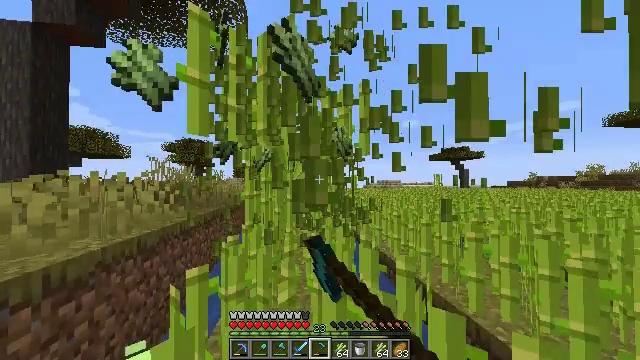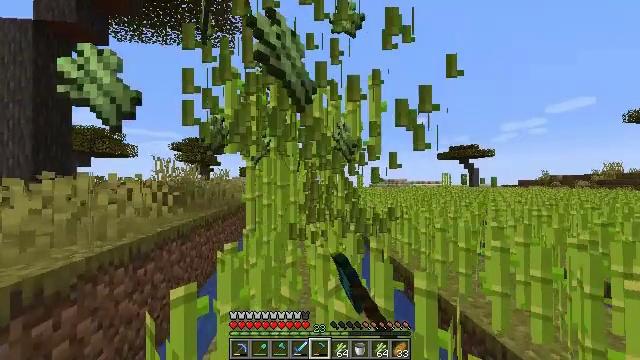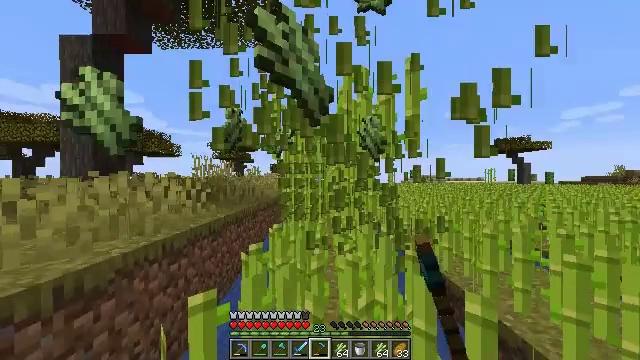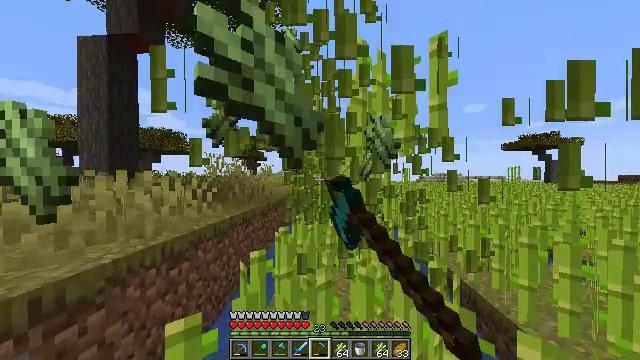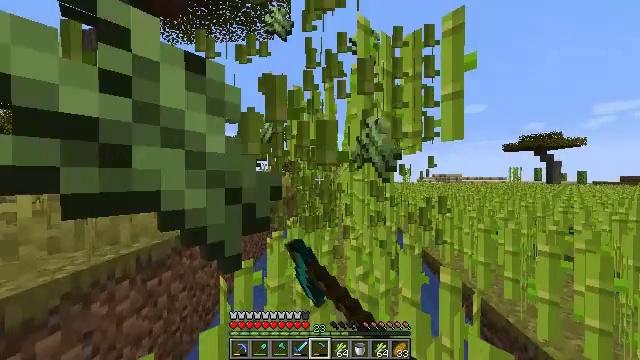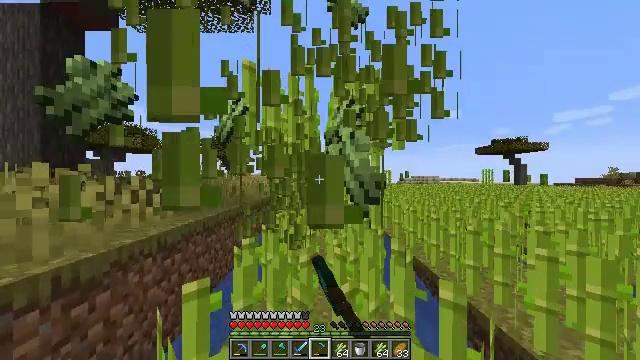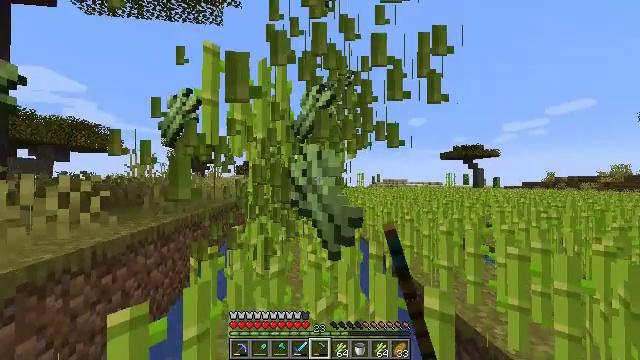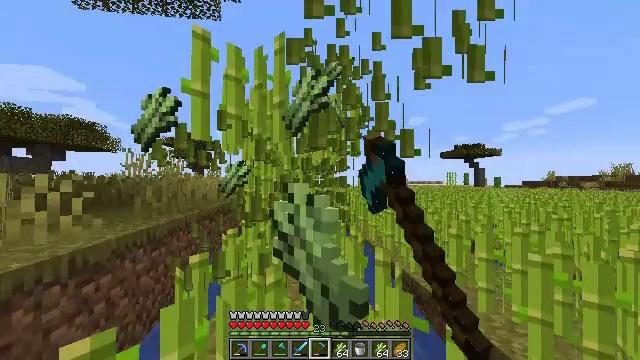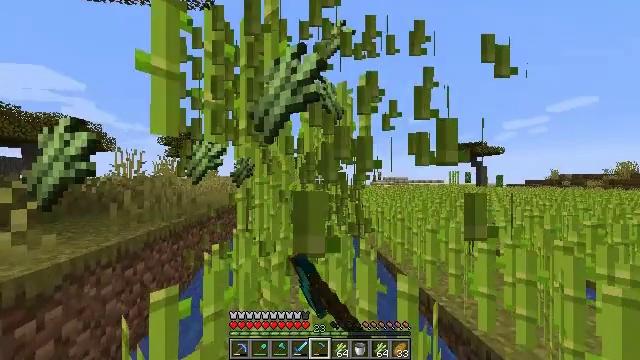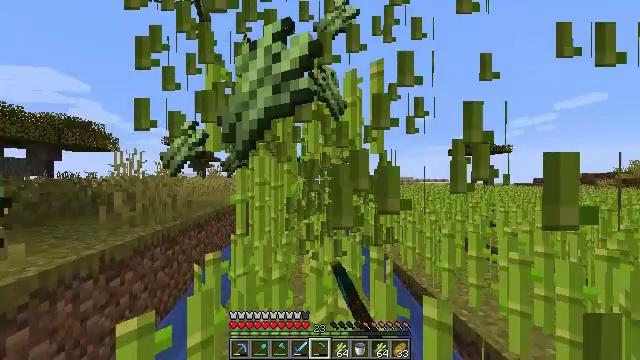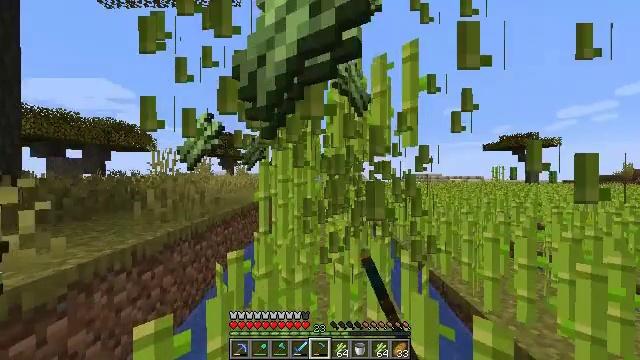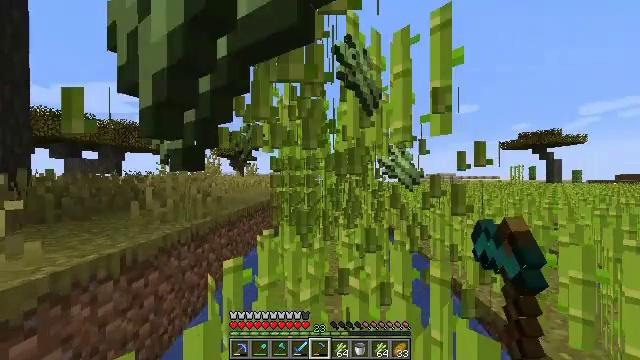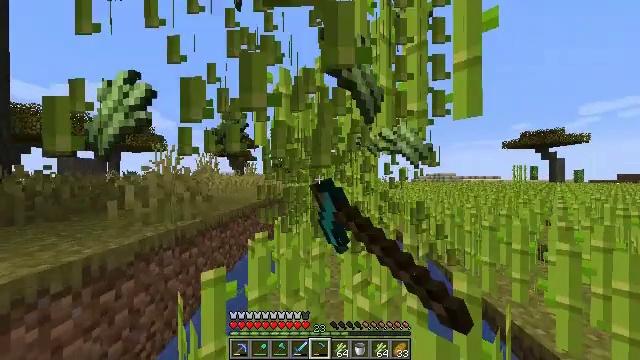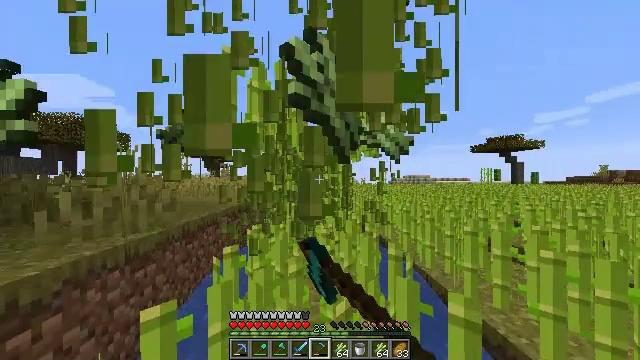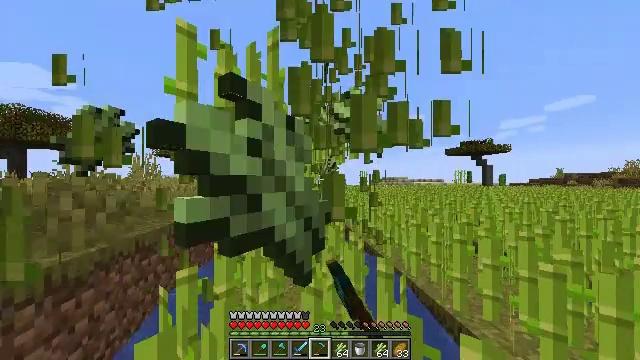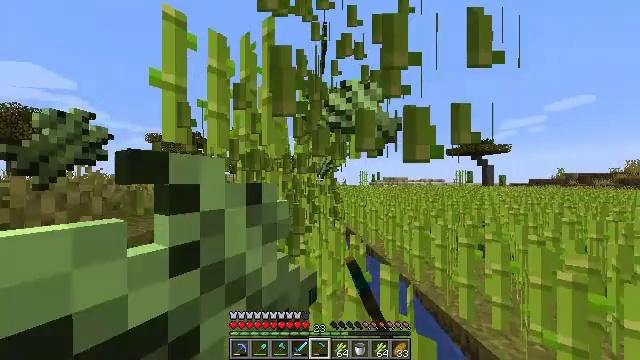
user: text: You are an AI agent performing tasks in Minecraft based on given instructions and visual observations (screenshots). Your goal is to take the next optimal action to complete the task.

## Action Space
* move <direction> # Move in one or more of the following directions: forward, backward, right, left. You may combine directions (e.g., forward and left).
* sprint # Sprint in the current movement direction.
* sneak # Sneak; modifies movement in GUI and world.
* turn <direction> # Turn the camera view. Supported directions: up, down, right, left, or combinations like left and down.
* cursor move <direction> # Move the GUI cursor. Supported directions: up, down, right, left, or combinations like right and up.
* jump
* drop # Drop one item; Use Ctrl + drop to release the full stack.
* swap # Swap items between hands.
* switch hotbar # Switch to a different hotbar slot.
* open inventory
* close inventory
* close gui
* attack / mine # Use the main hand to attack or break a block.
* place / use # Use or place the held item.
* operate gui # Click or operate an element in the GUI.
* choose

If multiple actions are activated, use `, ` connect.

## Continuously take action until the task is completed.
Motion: motion action
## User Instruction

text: Gather sugar cane for crafting.
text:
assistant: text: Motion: move forward, sprint, turn left, attack / mine
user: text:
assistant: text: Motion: move forward, sprint, turn left, attack / mine
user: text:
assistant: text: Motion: move forward, sprint, turn left, attack / mine
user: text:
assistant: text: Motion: move forward, sprint, attack / mine
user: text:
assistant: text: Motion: move forward, sprint, turn right, attack / mine
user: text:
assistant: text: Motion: move forward, sprint, turn right, attack / mine
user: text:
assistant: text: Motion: move forward, sprint, attack / mine
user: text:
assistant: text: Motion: move forward, sprint, attack / mine
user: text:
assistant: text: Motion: move forward, sprint, attack / mine
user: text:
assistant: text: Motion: move forward, sprint, turn left, attack / mine
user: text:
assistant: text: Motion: move forward, sprint, turn left, attack / mine
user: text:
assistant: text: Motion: move forward, sprint, attack / mine
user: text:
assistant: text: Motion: move forward, sprint, turn right, attack / mine
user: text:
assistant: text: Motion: move forward, sprint, turn right, attack / mine
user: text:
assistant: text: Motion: move forward, sprint, attack / mine
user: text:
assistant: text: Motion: move forward, sprint, turn left, attack / mine
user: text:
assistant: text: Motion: move forward, sprint, turn left and down, attack / mine
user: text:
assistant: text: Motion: move forward, sprint, turn left, attack / mine
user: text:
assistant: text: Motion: move forward, sprint, attack / mine
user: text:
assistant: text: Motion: move forward, sprint, turn right, attack / mine
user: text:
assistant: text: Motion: move forward, sprint, turn right, attack / mine
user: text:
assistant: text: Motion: move forward, sprint, turn right, attack / mine
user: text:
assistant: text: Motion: move forward, sprint, attack / mine
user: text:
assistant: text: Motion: move forward, sprint, turn left, attack / mine
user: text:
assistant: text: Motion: move forward, sprint, turn left, attack / mine
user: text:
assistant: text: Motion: move forward, sprint, turn left, attack / mine
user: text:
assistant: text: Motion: move forward, sprint, turn right, attack / mine
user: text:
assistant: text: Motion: move forward, sprint, attack / mine
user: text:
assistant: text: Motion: move forward, sprint, attack / mine
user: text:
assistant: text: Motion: move forward, sprint, attack / mine